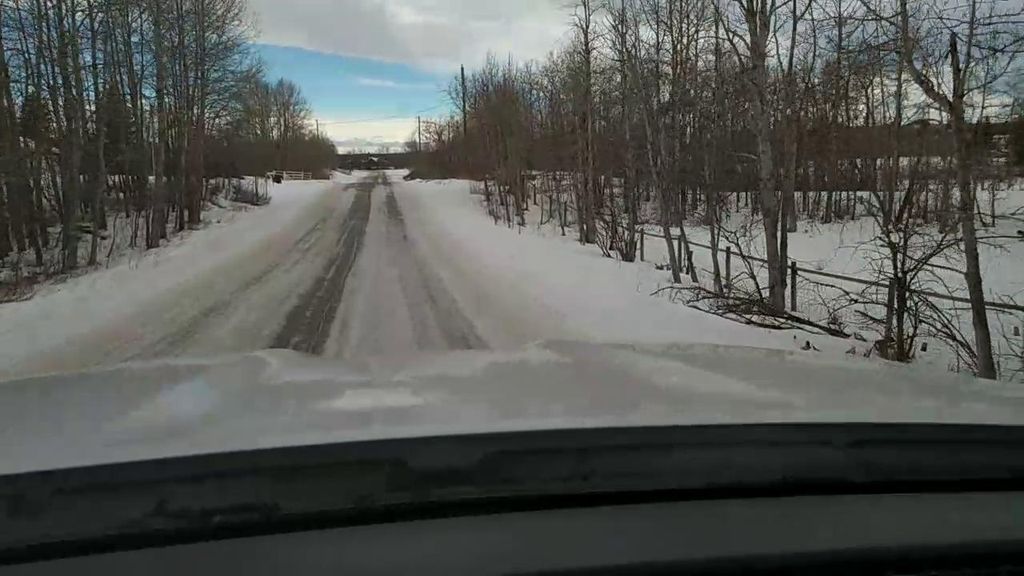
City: calgary